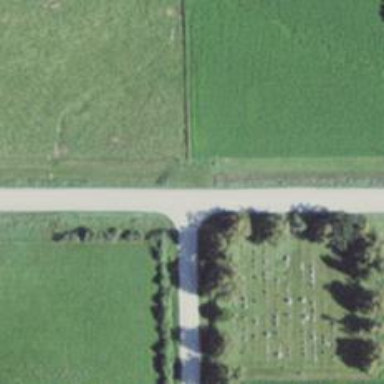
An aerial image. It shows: Cemetery.